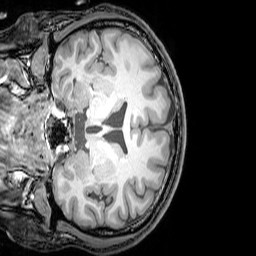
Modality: T1w
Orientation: coronal
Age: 24
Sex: male
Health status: healthy
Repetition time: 0.081 s
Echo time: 0.037 s